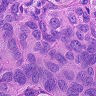
Metastatic tissue present: yes